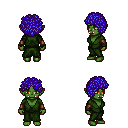
a pixel art fantasy rpg character, female body template, orc, green skin, green robe, teal pants, blue curly afro hairstyle, leather bracers, four views (front, back, left, right), 2x2 character sprite sheet, small pixel art, hard edges, no anti-aliasing